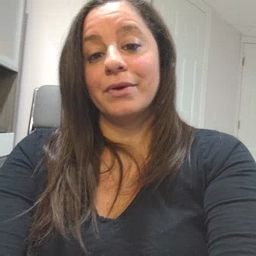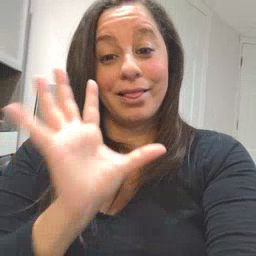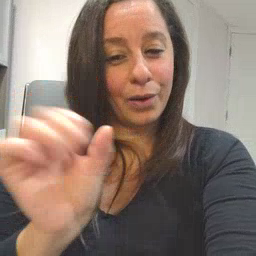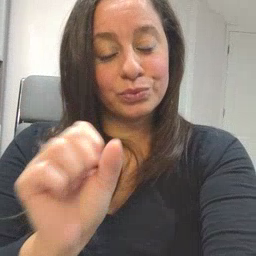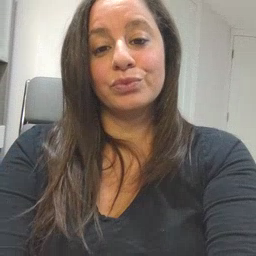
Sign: loud